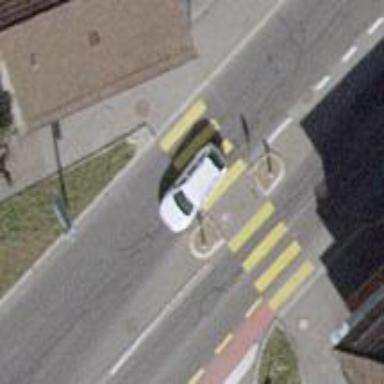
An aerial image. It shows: Marked pedestrian crossing with zebra designation and central island.